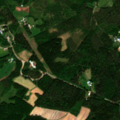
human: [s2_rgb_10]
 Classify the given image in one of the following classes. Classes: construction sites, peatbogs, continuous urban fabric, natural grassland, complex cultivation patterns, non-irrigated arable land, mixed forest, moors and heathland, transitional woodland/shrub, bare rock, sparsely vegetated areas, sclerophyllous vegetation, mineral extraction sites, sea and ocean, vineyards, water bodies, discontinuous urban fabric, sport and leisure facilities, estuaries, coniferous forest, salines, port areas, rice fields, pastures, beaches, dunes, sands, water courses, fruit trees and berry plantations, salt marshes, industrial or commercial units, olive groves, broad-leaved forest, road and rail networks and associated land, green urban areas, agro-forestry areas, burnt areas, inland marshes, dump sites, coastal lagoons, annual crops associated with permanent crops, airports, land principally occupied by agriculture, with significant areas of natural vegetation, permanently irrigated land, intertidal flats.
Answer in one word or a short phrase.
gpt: non-irrigated arable land, land principally occupied by agriculture, with significant areas of natural vegetation, broad-leaved forest, coniferous forest, mixed forest